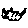
Label: cat